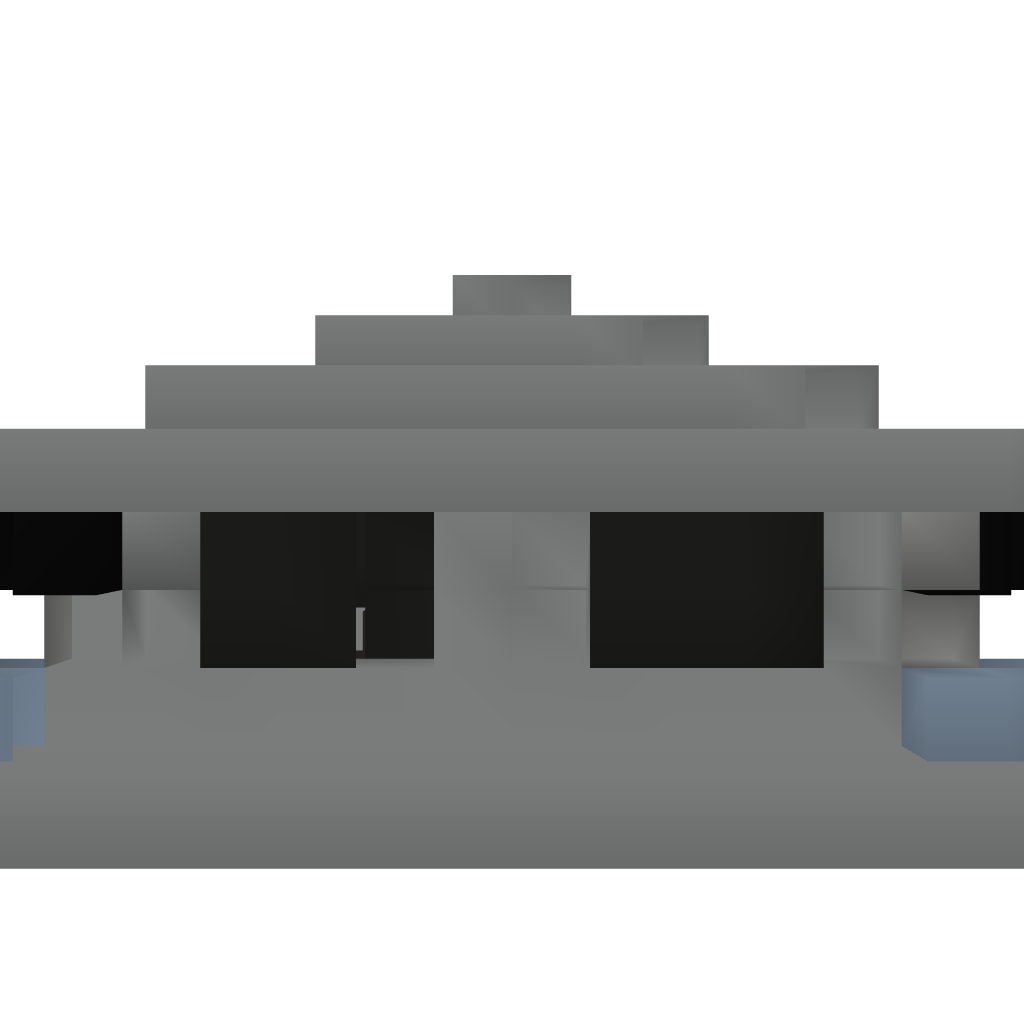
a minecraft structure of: SmallHunt